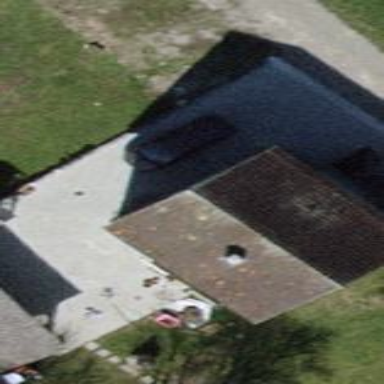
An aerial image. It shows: Gabled roof house.